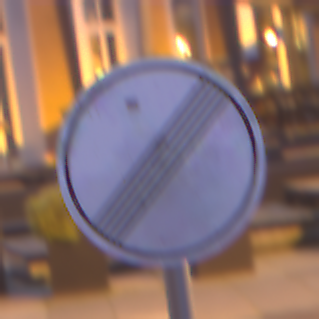
Verkehrszeichen: EndeSaemtlicherBegrenzungen
Umgebung: Outdoor, Urban
Tageszeit: Night
Wetter: PartlyCloudy
Licht: Artificial
Jahreszeit: NotSpecified
Kontrast: HighContrast